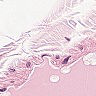
Metastatic tissue present: no